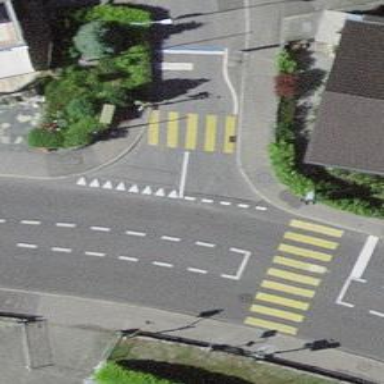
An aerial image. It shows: Crossing with zebra traffic signals.